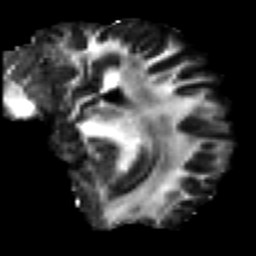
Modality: FA
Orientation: sagittal
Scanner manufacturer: ge
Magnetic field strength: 3 T
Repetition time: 7.98 s
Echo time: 0.0701 s